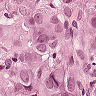
Metastatic tissue present: yes